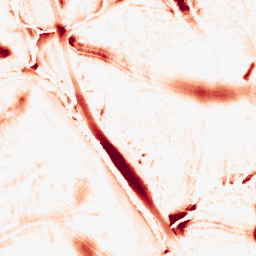
Category: morphological
Decomposition family: morphological
Decomposition parameters: operation: opening
size: 20
Upsampling method: bspline
Upsampling parameters: scale: 8
Upsampling scale: 8